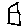
Label: house